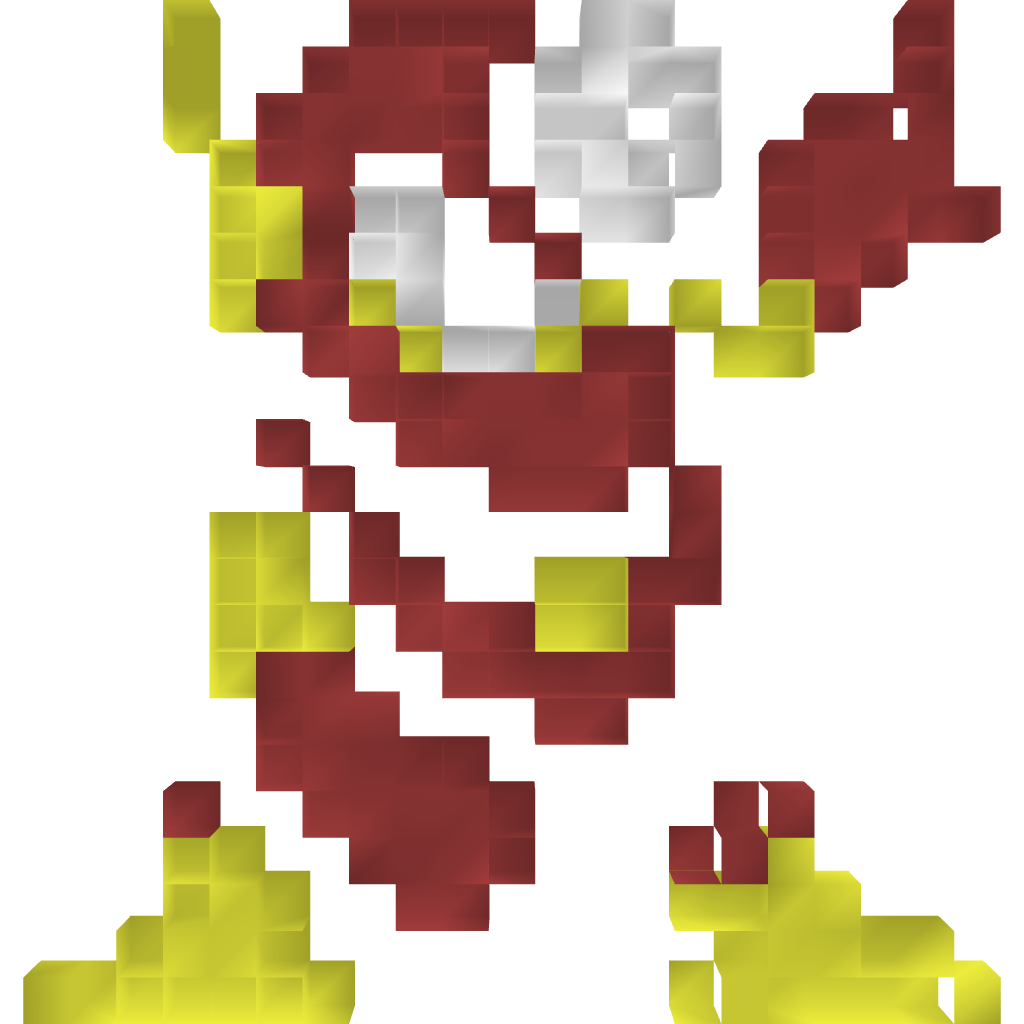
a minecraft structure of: Metalman (ErnieCIII) bad low quality